Question:
As per the picture the database has one user so it should give a number 1 in a textview at corner of loginactivity as per New user entry it should increase
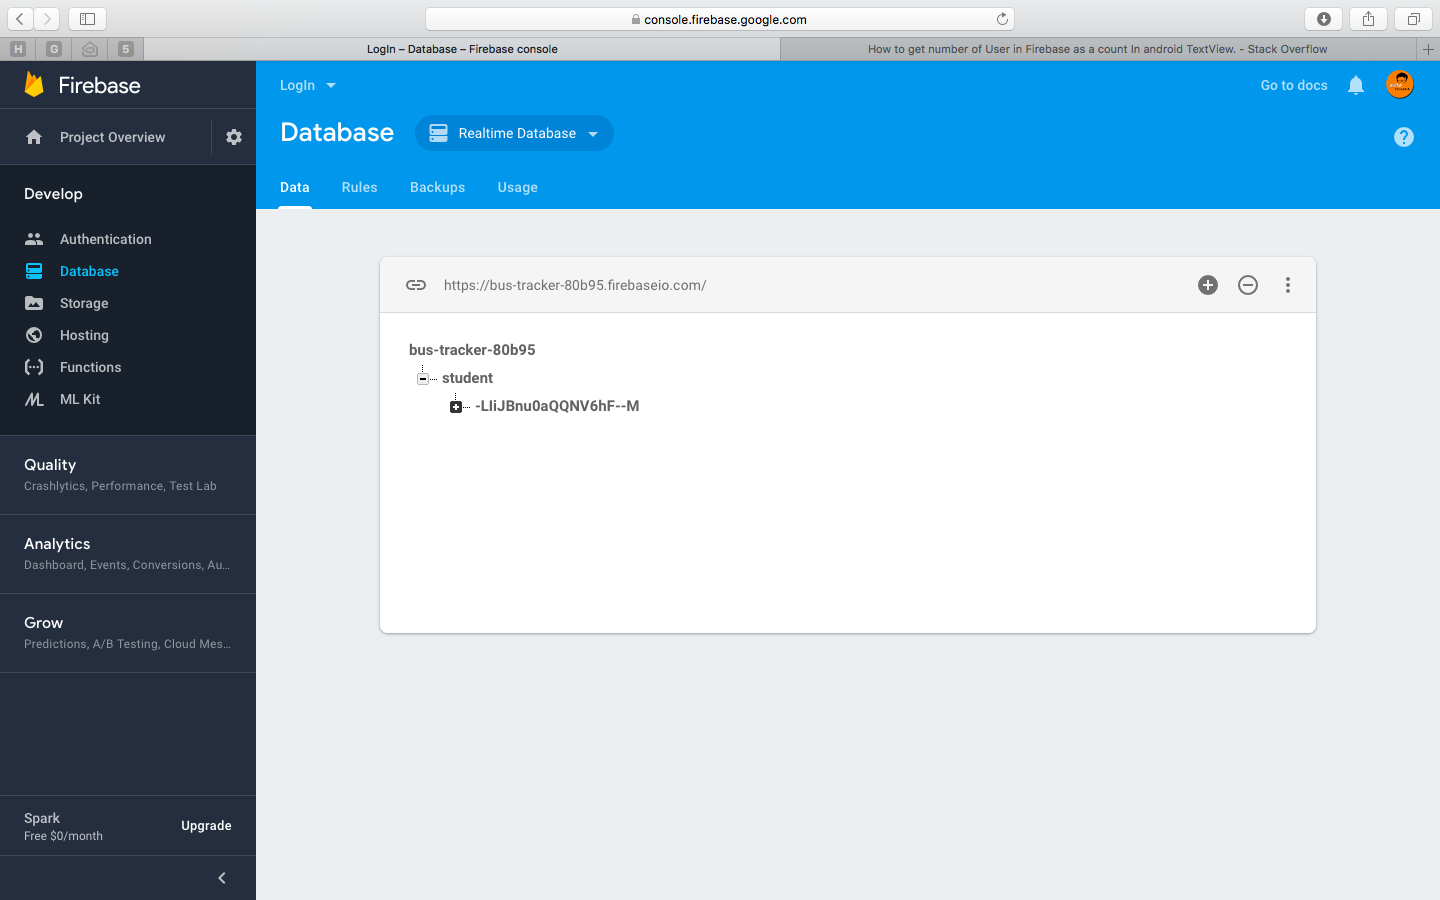
Answer: Try below code, If you want the count to be increase everytime, when new user entry in database then better to use 'ChildEventListener'.
'''
int studentCounter = 0;// declare int variable
TextView tv_counter = (TextView) findViewById(R.id.tv_counter);
DatabaseReference mDatabaseReference = FirebaseDatabase.getInstance().getReference().child("student");
mDatabaseReference.addChildEventListener(new ChildEventListener() {
@Override
public void onChildAdded(DataSnapshot dataSnapshot, String s) {
studentCounter = studentCounter + 1;
//Convert counter to string
String strCounter = String.valueOf(studentCounter);
//Showing the user counter in the textview
tv_counter.setText(strCounter);
}
@Override
public void onChildChanged(DataSnapshot dataSnapshot, String s) {
}
@Override
public void onChildRemoved(DataSnapshot dataSnapshot) {
}
@Override
public void onChildMoved(DataSnapshot dataSnapshot, String s) {
}
@Override
public void onCancelled(DatabaseError databaseError) {
}
});
'''